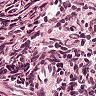
Metastatic tissue present: no